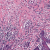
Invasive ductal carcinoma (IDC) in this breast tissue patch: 0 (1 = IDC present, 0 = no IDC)